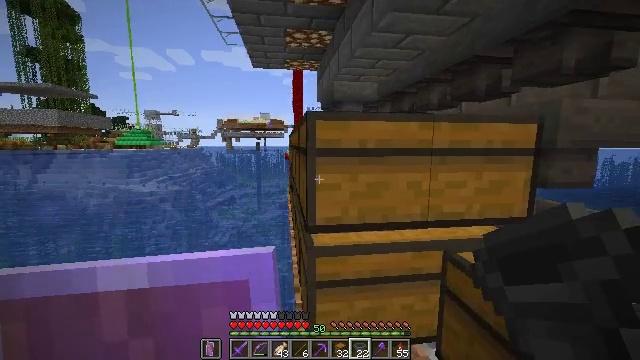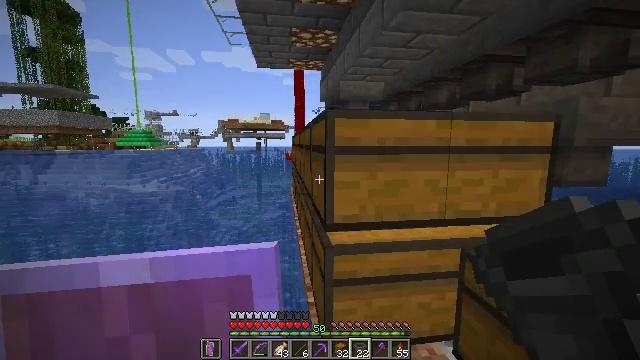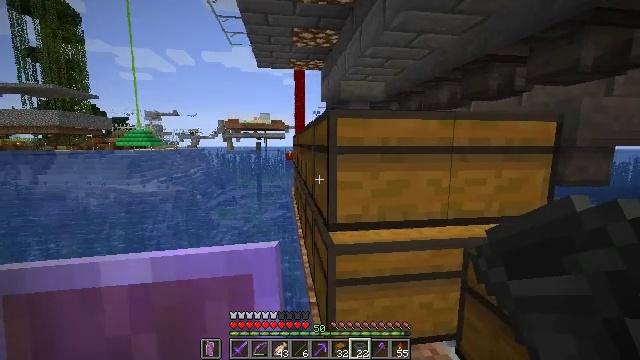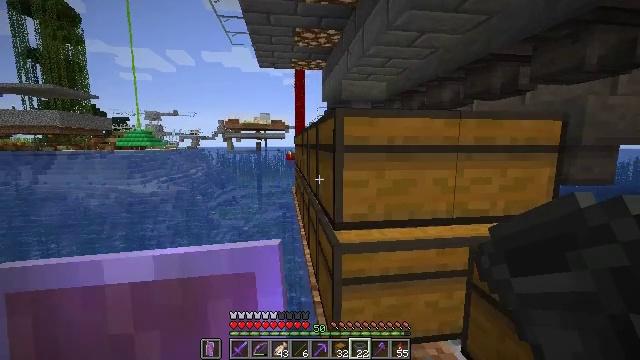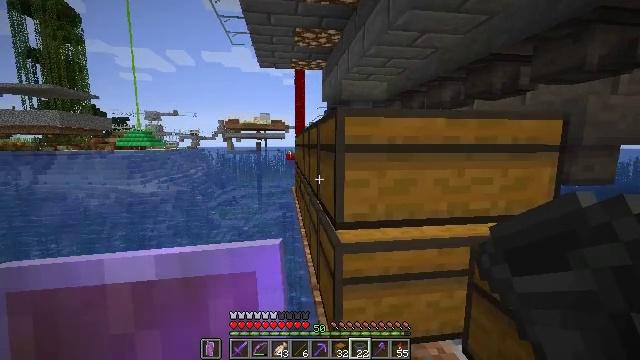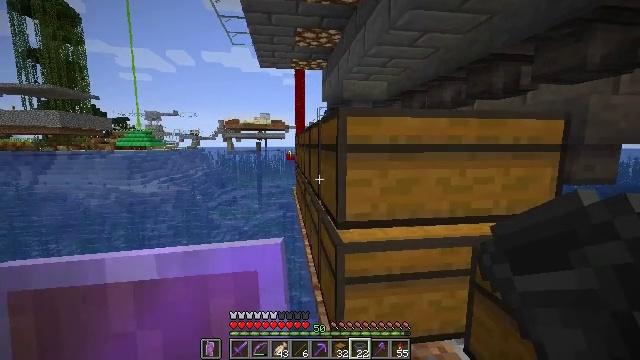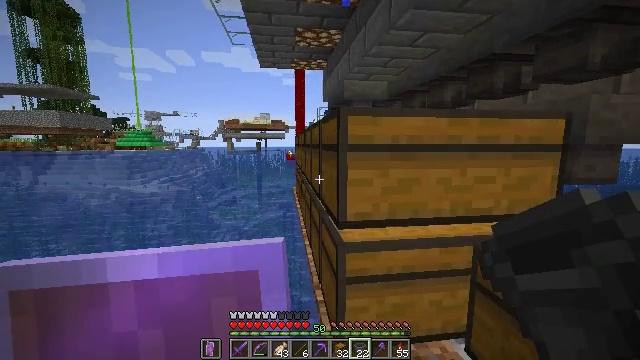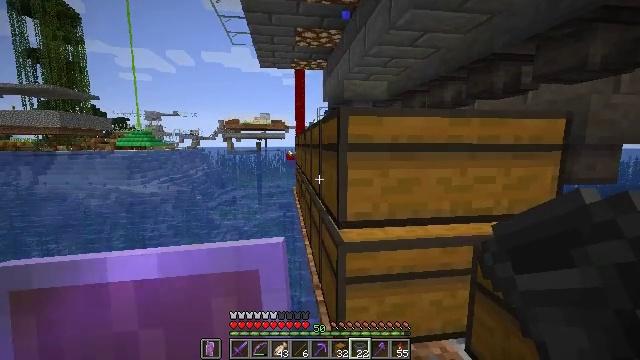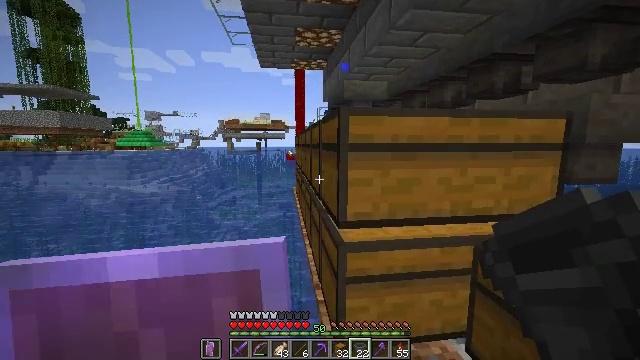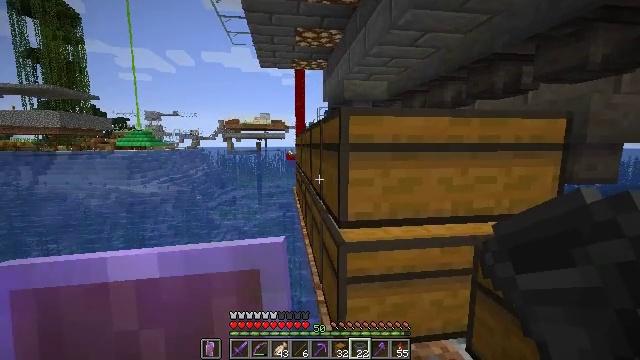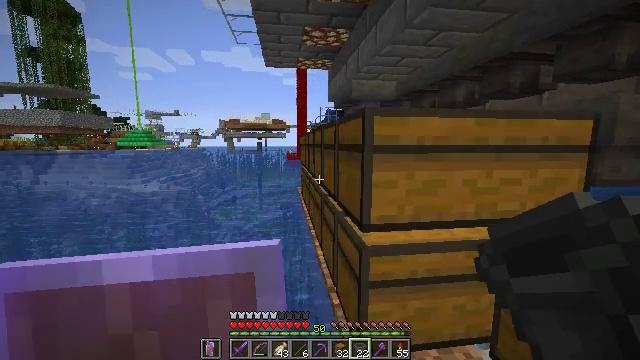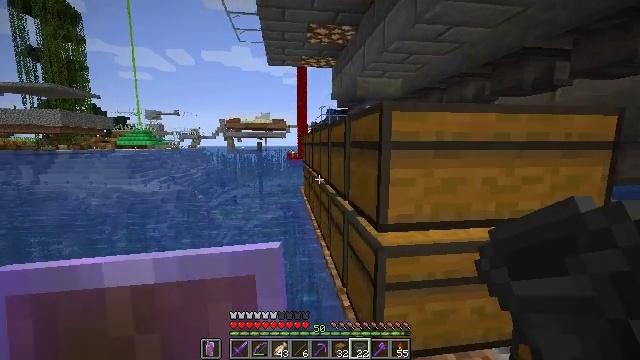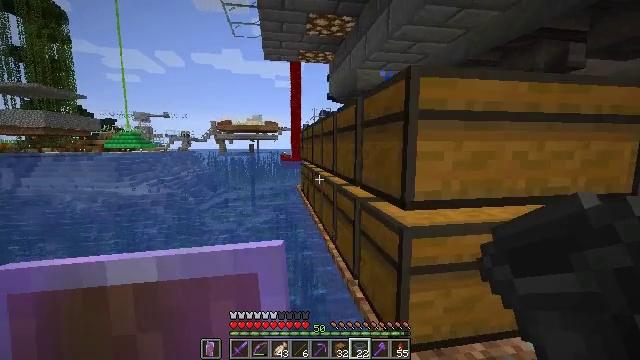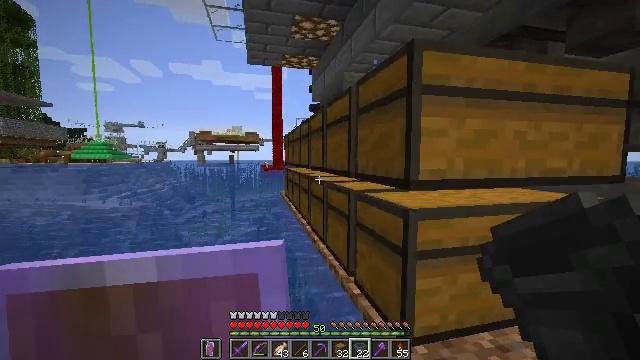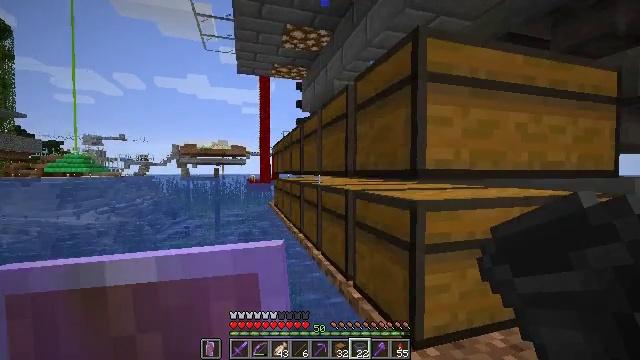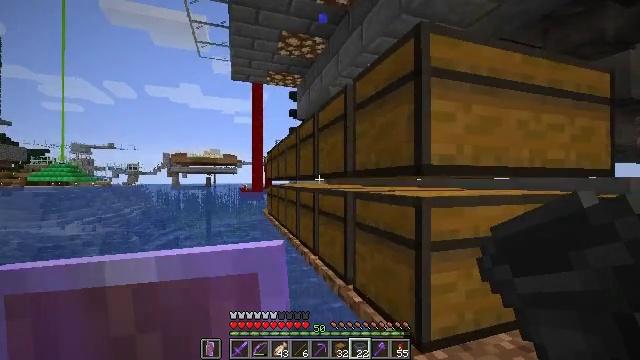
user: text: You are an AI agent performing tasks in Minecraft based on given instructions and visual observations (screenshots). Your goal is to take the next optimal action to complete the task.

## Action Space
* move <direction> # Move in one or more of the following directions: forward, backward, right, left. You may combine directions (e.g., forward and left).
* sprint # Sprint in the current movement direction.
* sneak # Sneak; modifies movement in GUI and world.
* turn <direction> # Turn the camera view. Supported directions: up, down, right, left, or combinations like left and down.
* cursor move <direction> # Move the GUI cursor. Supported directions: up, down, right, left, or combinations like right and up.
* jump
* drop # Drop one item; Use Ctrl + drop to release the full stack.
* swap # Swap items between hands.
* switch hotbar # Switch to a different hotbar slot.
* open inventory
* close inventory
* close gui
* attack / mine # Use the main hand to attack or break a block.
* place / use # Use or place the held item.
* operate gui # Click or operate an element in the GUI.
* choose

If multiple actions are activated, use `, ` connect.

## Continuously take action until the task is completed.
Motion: motion action
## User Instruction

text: Get the hopper into inventory.
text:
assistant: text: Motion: no_op
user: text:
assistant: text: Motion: no_op
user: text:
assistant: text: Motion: no_op
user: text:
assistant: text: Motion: no_op
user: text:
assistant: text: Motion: no_op
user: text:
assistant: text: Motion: no_op
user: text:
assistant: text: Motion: no_op
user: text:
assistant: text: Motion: no_op
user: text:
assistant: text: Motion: move left
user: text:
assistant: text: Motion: move forward and move left
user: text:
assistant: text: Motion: move forward and move left
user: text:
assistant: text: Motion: move forward and move left, turn right
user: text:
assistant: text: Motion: move forward and move left, turn right and up
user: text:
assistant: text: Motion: move forward and move left, turn right and up
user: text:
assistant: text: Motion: move forward and move left, turn right and up
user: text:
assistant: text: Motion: move forward and move left, turn right and up
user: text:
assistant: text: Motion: move forward and move left
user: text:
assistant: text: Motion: move forward and move left, turn right and up
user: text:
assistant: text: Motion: move forward, turn right and up, jump
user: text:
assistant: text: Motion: move forward, turn right and up, jump
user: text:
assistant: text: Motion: move forward, jump
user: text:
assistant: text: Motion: move forward, jump
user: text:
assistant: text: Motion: move forward, jump
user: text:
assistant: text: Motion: move forward, jump
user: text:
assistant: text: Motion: move forward, jump
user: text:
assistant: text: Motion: move forward, jump
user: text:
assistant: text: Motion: move forward and move left, jump
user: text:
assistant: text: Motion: move forward and move left, jump
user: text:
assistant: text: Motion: move forward and move left, jump
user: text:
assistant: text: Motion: move forward and move left, jump